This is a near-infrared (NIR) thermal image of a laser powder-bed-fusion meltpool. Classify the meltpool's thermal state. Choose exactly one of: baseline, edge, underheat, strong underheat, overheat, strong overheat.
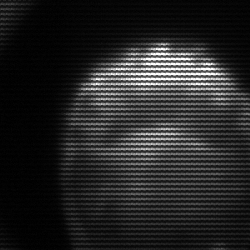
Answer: edge